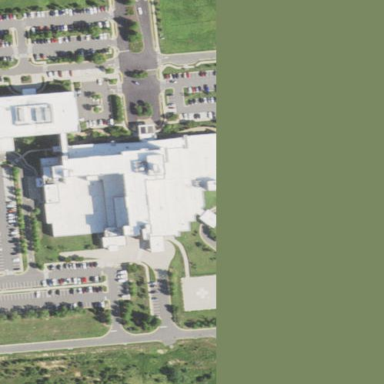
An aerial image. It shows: Hospital providing healthcare services.